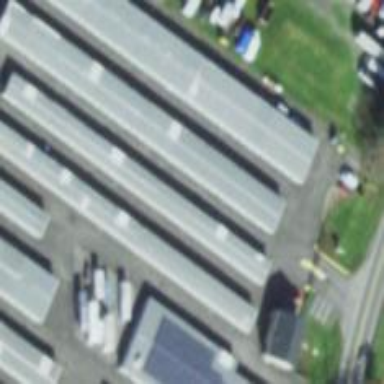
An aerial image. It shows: Warehouse building.